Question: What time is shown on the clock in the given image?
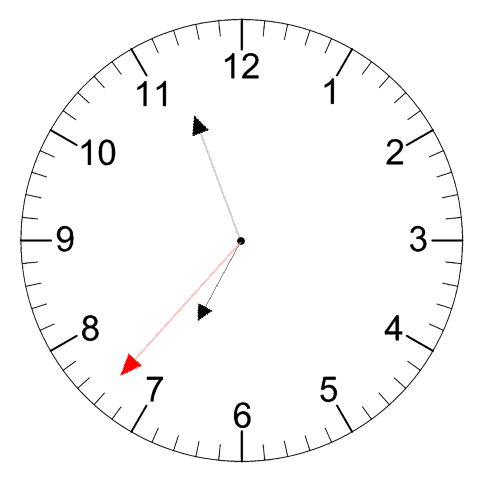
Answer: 06:56:37